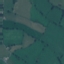
Land use / land cover: Pasture